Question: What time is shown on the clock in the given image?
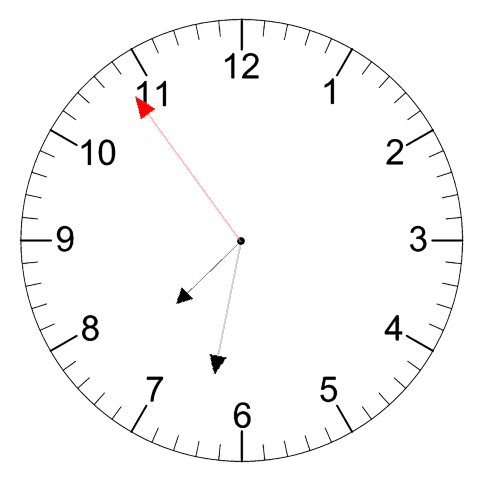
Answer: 07:31:54